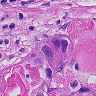
Metastatic tissue present: yes